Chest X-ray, PA view. Patient: 51 years old, sex F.
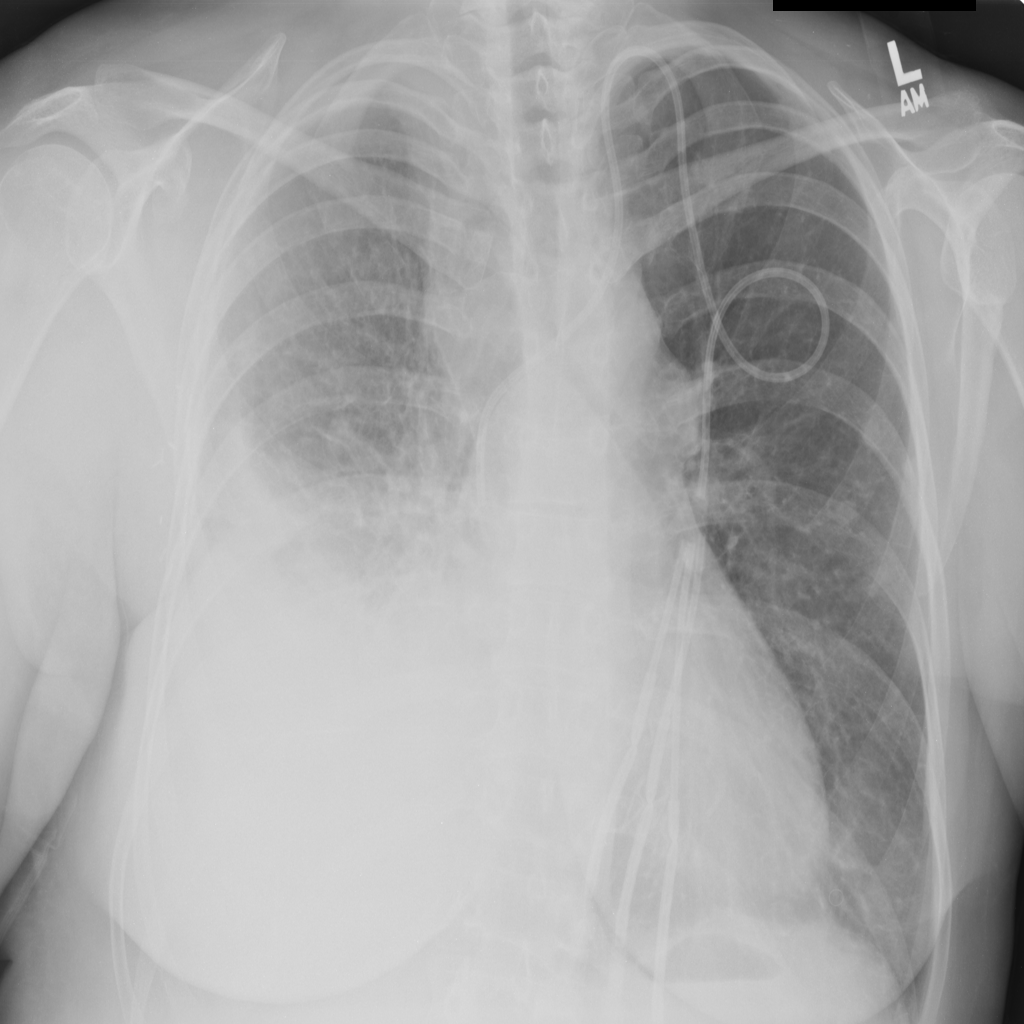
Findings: Edema, Effusion, Nodule